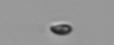
Label: nanoplankton_mix